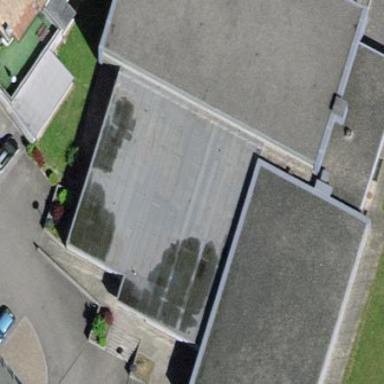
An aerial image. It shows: School building.